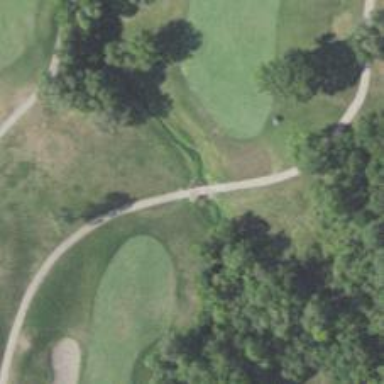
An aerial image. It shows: Service road on bridge for golf carts.